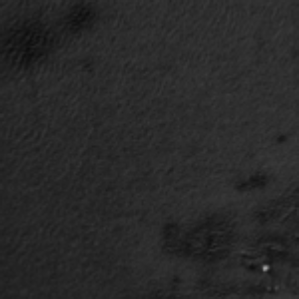
Label: frost